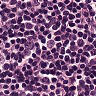
Metastatic tissue present: no